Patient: sex M, age 71
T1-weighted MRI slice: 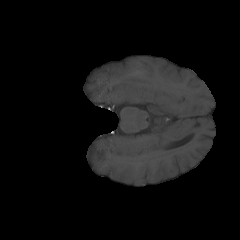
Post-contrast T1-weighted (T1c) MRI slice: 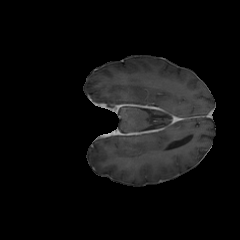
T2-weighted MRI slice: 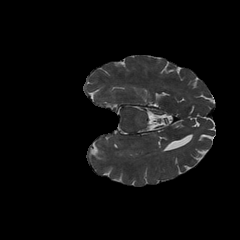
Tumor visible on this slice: no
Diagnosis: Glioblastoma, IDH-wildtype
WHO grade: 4